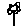
Label: flower